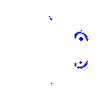
Particle: proton